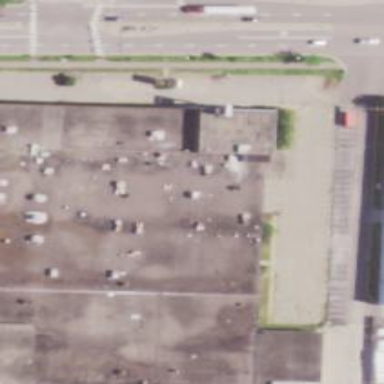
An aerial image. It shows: Parking area.